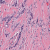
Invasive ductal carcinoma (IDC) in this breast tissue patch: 1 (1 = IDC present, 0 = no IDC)